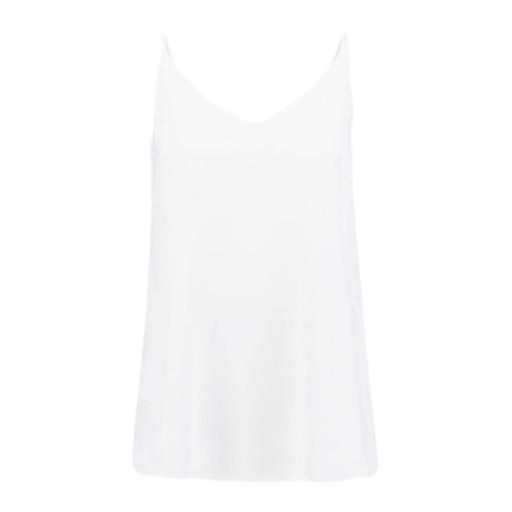
white ellie swing cami, white haley swing cami, white v-neck cami, white background